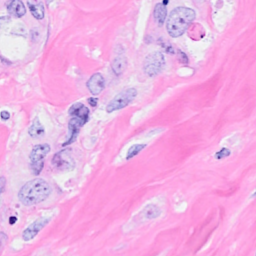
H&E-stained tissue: Breast